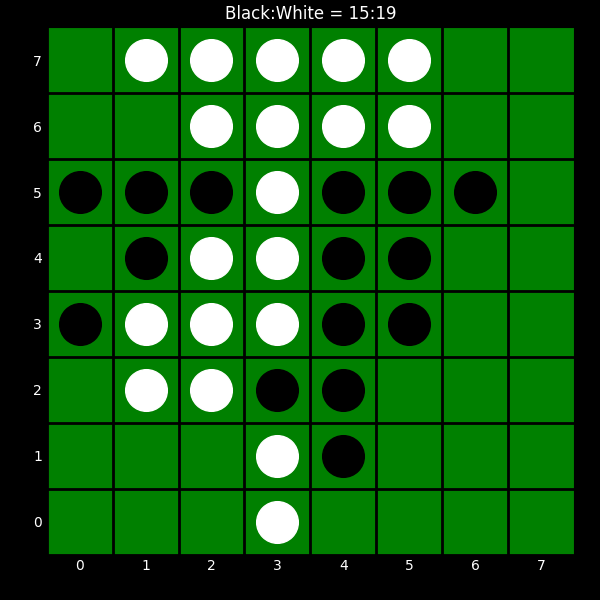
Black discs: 15
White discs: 19